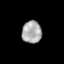
Tissue: lung
Cell type: Others
Senescence score: 0.2283
Nuclear area (px): 432
Mean DAPI intensity: 167.565